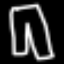
Label: pants